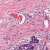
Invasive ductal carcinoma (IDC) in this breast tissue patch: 0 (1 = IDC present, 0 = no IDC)